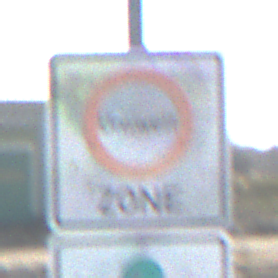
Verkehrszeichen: BeginnUmweltzone
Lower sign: FreistellungVomVerkehrsverbot3
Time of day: Midday
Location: Outdoor (Suburban)
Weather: PartlyCloudy
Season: NotSpecified
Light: Natural